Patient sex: M
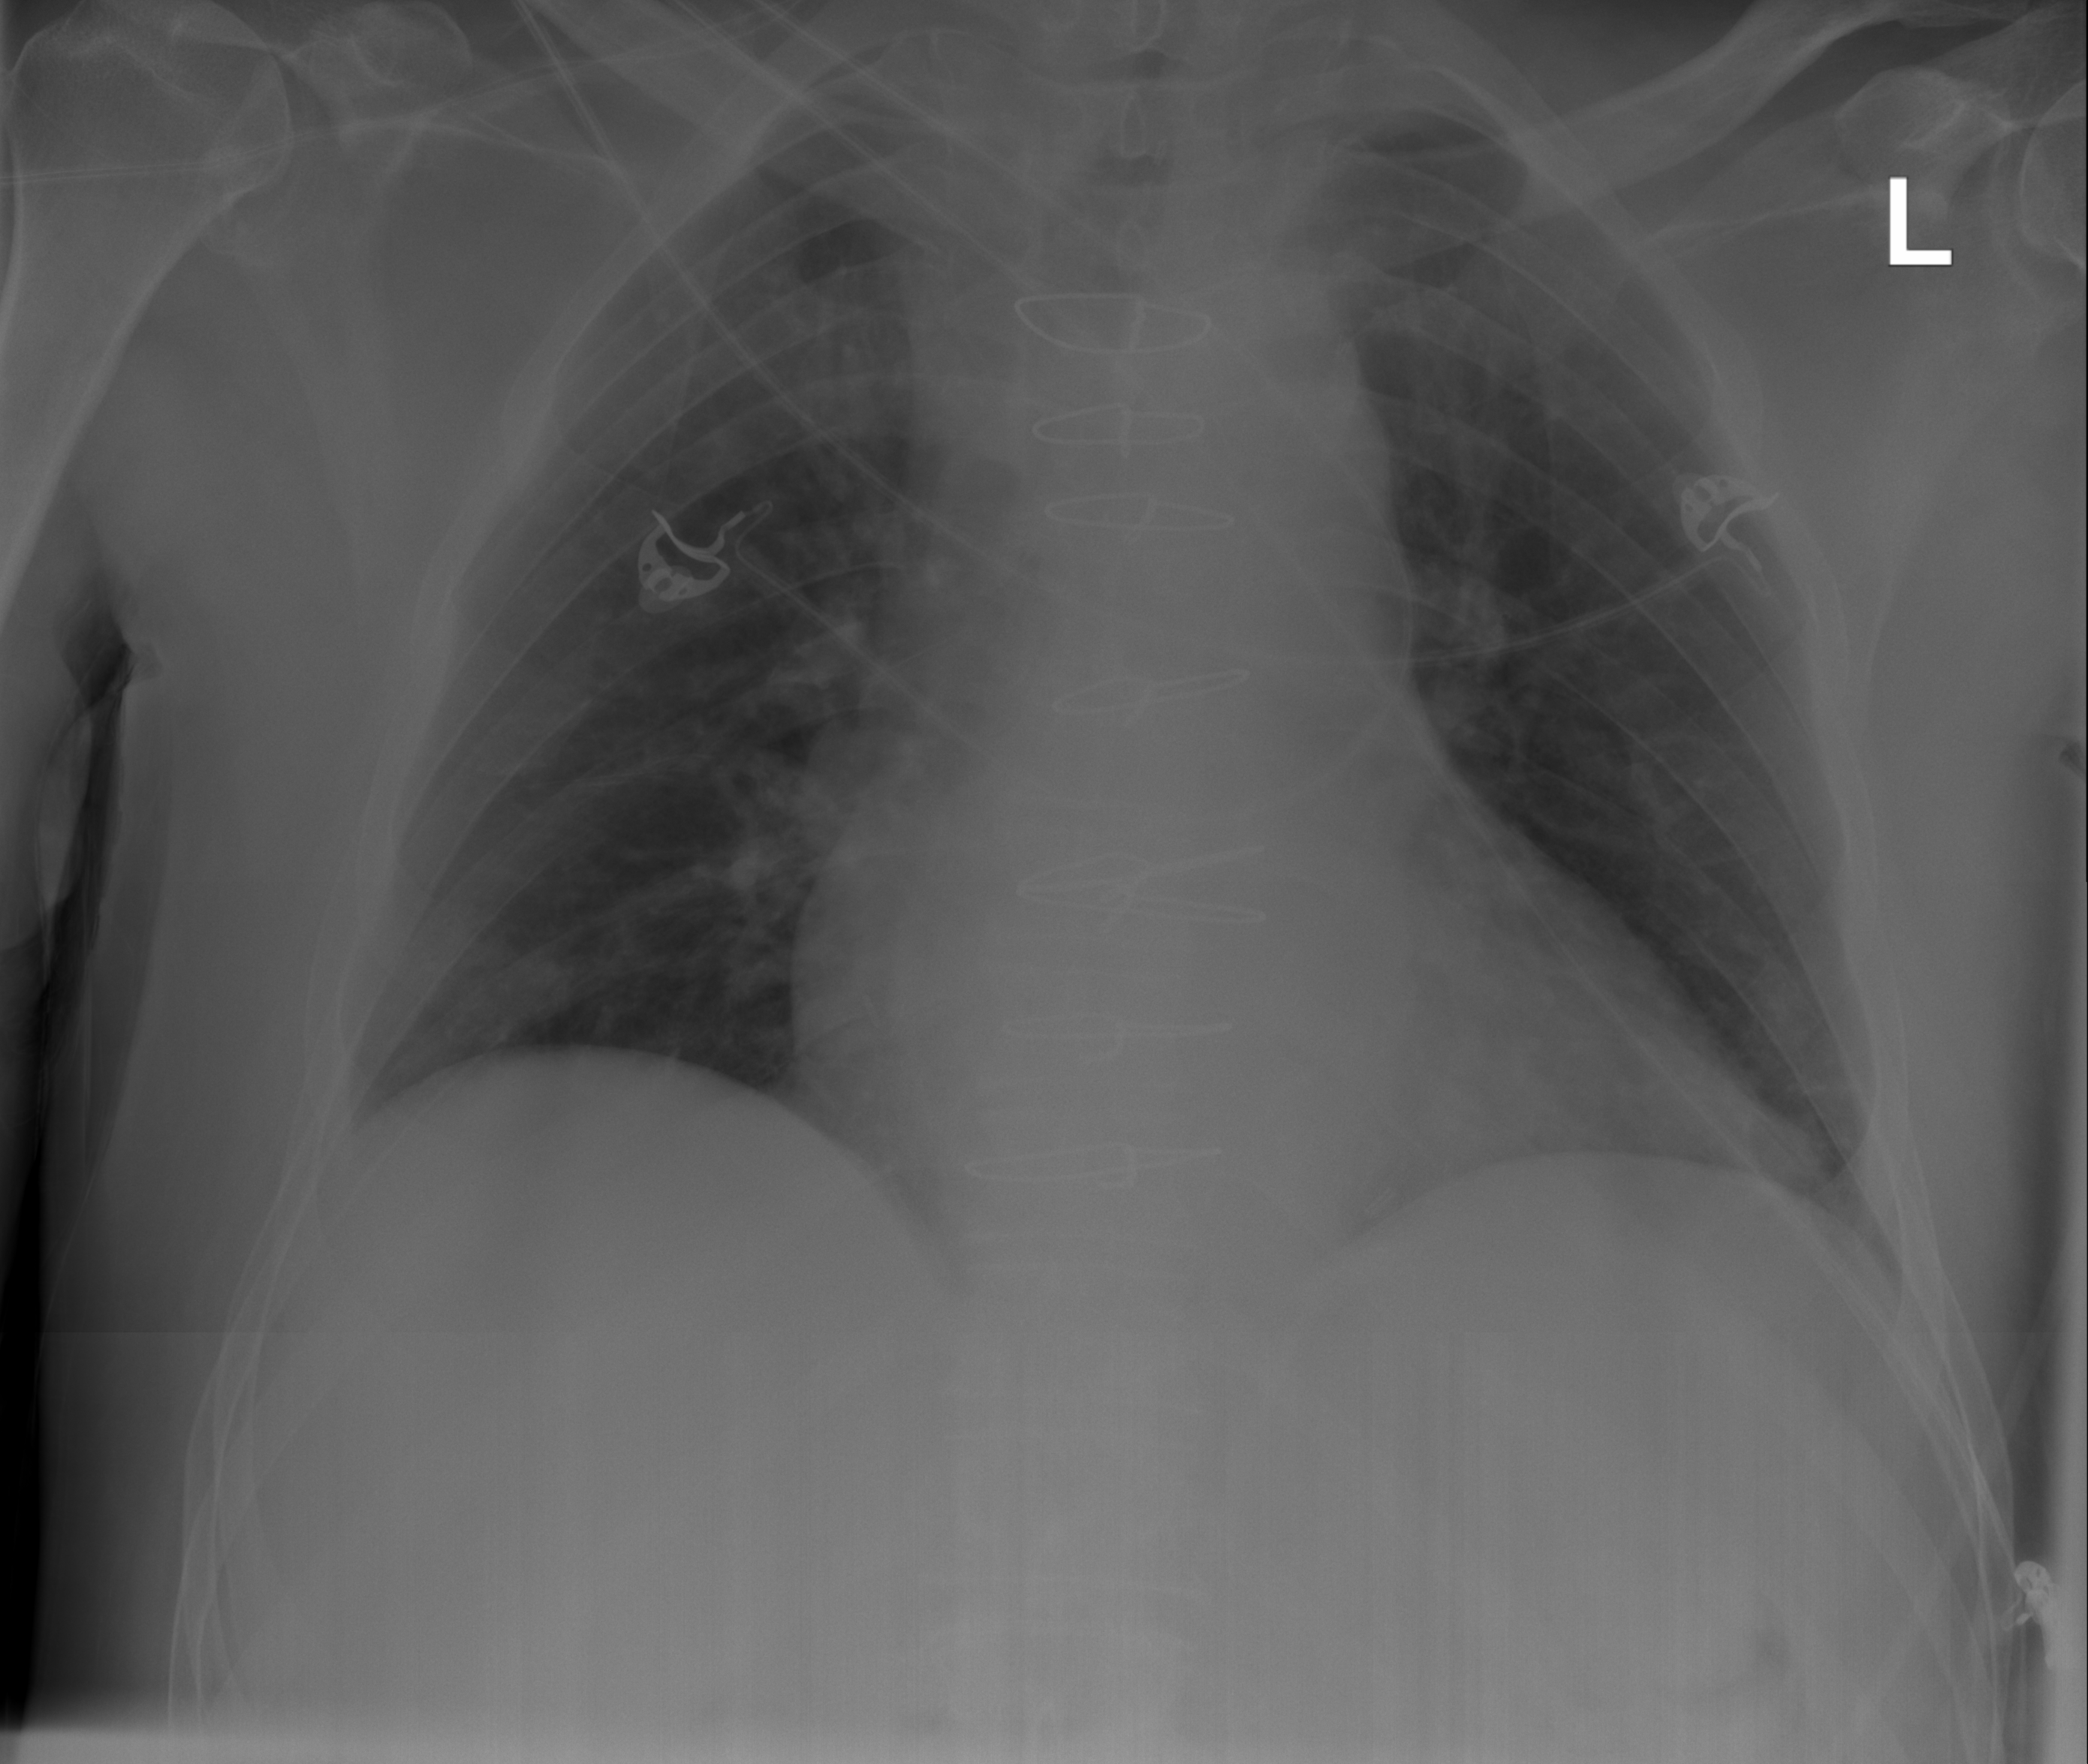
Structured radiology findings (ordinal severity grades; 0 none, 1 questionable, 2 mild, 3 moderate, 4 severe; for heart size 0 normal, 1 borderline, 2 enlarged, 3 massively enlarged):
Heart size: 0
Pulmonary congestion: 0
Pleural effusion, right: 0
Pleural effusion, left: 0
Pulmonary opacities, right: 0
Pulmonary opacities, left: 0
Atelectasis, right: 2
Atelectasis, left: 2